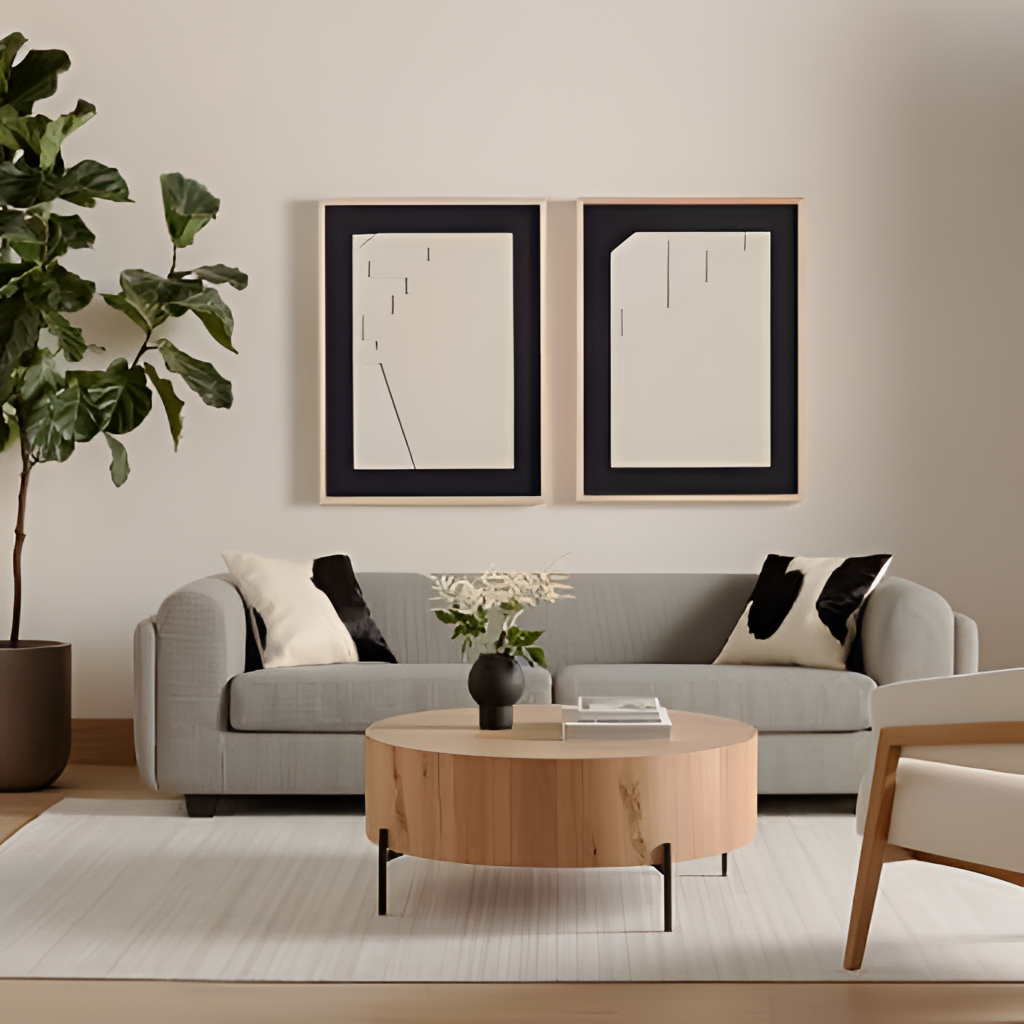
living room, gray fabric sofa, contemporary, wood flooring, with plank pattern, paint wallpaper, with solid pattern